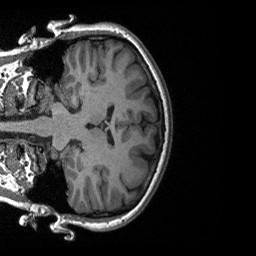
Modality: T1w
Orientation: coronal
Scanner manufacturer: siemens
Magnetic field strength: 3 T
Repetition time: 2.3 s
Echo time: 0.00226 s